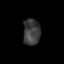
Tissue: prostate
Cell type: T cells
Senescence score: 0.3371
Nuclear area (px): 437
Mean DAPI intensity: 60.268